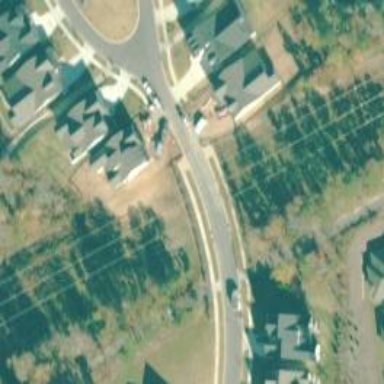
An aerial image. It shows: Residential road with separate asphalt sidewalk.